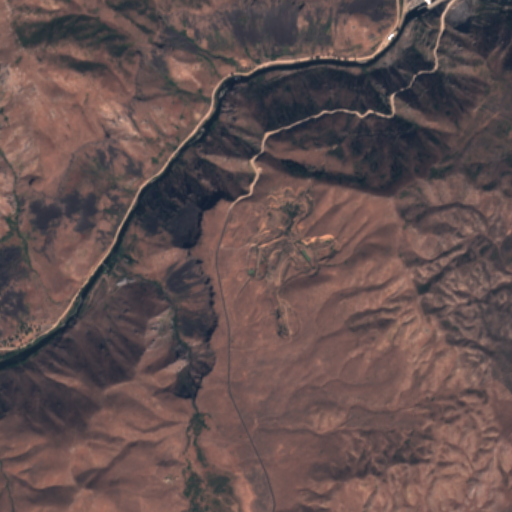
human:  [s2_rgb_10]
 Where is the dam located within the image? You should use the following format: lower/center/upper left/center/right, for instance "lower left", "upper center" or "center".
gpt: The dam is located in the upper right of the image.
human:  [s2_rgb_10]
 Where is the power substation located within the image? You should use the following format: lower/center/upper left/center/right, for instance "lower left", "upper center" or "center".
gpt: The power substation is located in the upper right of the image.
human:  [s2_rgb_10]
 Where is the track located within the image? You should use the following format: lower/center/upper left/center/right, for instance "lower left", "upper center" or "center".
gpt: There is no track in the image.